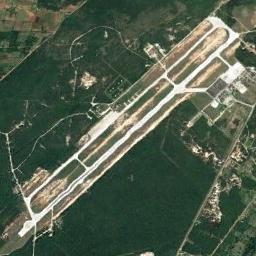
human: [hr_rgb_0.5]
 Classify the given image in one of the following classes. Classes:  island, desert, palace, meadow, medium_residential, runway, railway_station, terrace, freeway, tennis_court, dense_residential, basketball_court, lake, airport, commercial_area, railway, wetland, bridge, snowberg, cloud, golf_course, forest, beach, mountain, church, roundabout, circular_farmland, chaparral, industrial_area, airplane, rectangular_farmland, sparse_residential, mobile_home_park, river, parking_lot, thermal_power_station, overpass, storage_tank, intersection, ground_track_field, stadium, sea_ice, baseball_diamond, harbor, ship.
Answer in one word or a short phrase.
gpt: airport